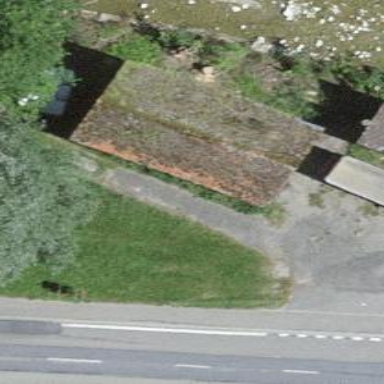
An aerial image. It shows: Shed.